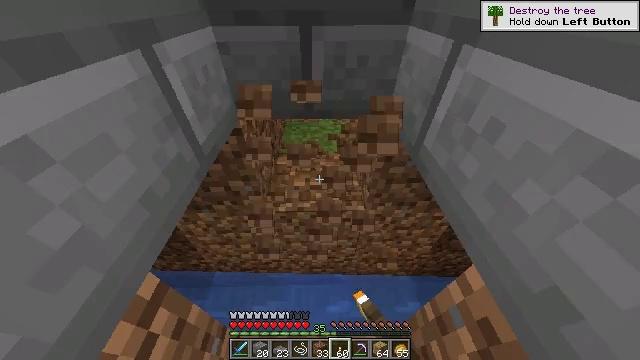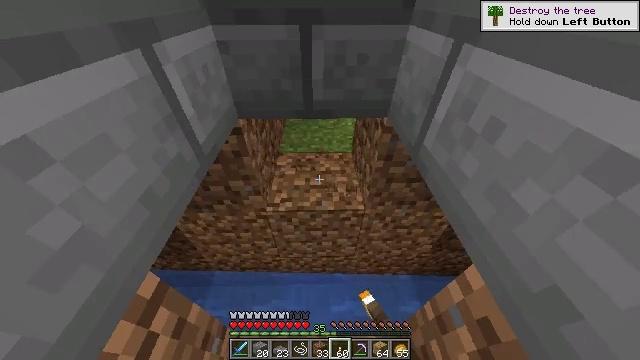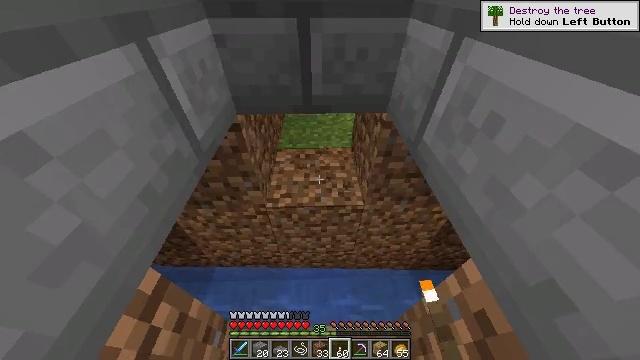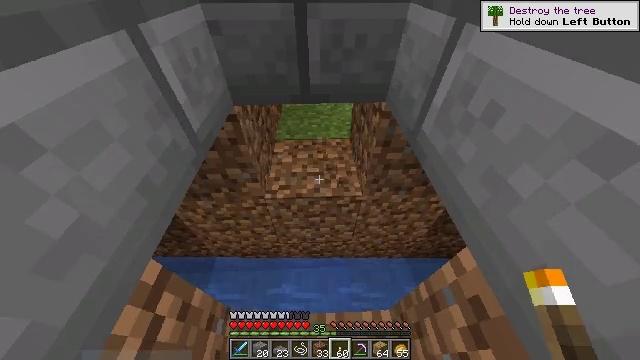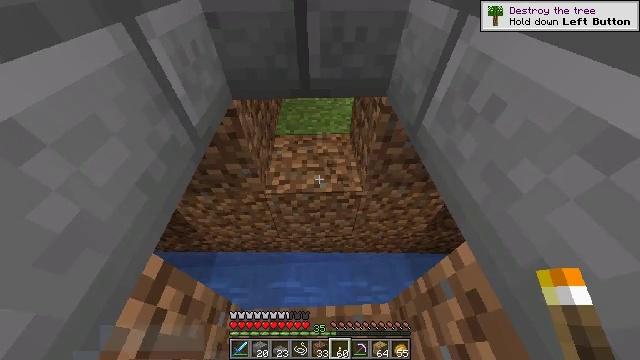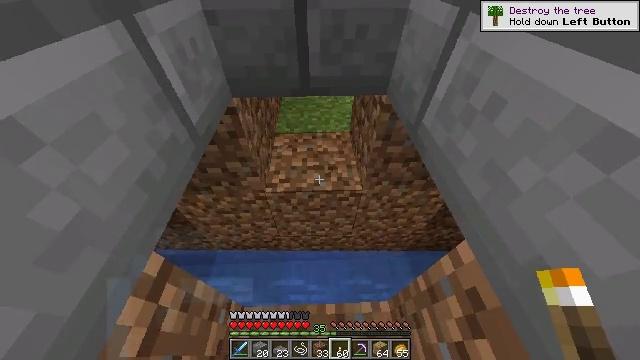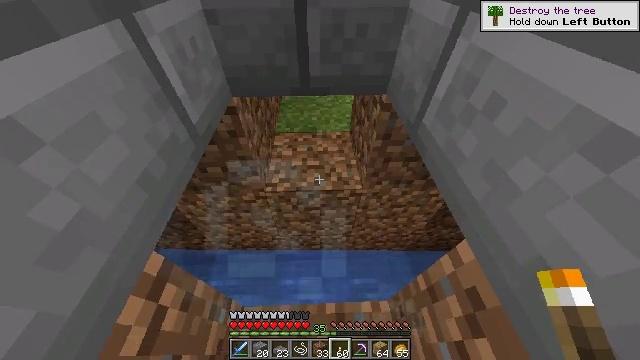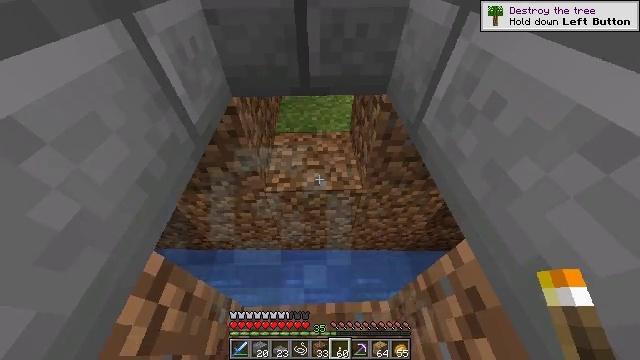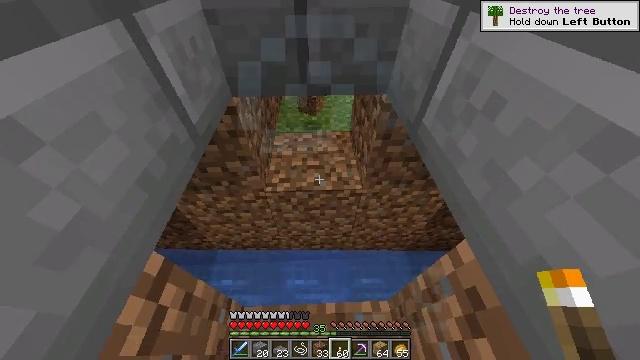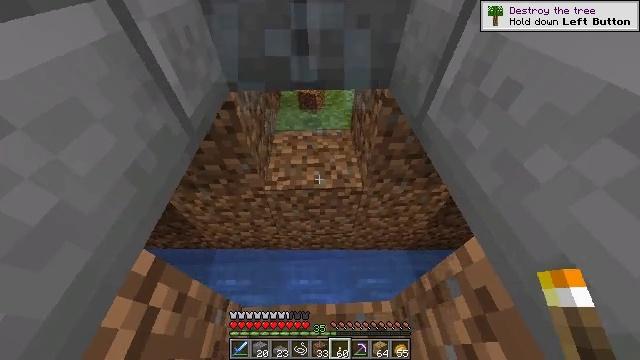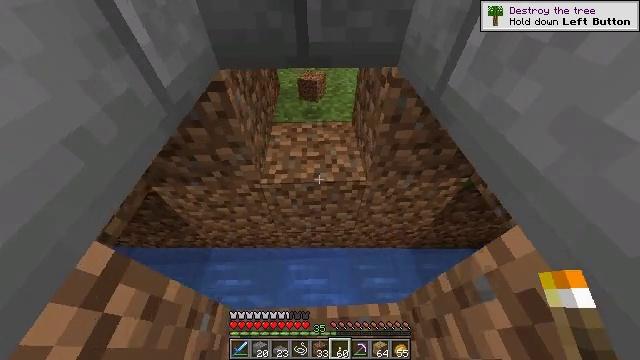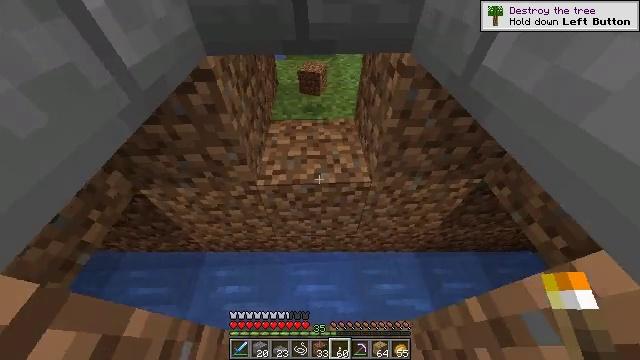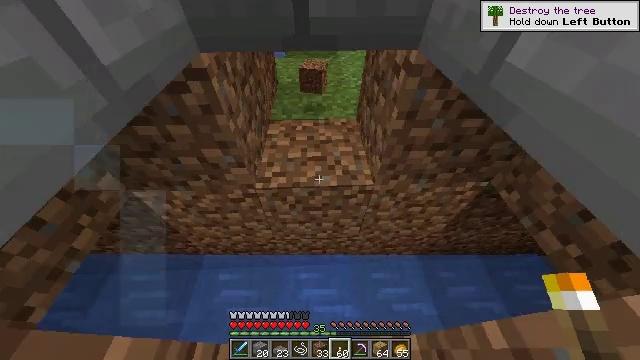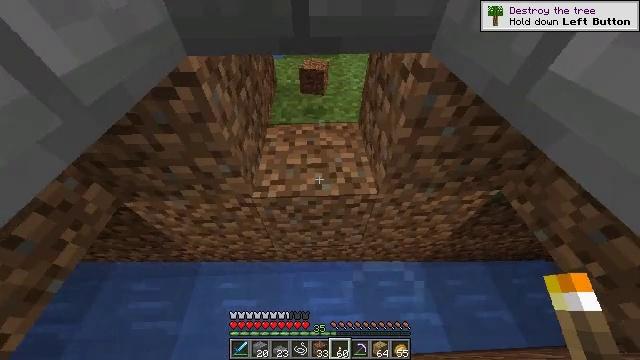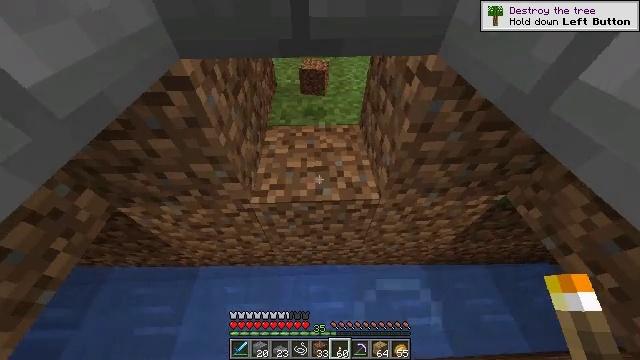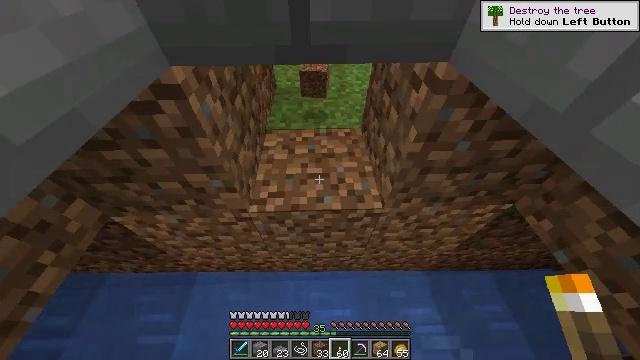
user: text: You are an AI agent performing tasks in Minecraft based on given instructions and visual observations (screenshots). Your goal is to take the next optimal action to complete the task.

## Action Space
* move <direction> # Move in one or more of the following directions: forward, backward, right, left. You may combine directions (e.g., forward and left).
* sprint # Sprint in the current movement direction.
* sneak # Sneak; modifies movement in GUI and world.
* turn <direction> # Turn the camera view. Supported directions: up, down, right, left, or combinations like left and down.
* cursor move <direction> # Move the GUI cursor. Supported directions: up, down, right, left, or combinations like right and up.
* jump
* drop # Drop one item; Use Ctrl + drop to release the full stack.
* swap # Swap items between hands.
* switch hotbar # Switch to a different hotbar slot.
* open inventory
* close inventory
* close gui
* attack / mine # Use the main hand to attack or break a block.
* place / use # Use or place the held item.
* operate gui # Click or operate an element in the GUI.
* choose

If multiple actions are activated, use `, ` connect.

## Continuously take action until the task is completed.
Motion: motion action
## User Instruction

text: Attack the stone bricks to gather materials.
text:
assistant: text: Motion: no_op
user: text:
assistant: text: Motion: turn down
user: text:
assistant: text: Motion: turn down
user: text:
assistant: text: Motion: turn down
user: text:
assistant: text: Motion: no_op
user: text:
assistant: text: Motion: no_op
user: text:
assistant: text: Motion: no_op
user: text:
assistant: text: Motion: sneak
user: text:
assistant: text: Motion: move forward, sneak
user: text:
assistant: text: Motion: move forward, sneak
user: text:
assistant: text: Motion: move forward, sneak
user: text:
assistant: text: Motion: move forward, sneak
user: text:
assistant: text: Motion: move forward, sneak
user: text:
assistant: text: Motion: move forward, sneak
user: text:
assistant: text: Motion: move forward, sneak
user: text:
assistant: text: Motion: move forward, sneak
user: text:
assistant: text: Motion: move forward, sneak
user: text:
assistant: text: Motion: sneak
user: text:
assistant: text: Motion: sneak
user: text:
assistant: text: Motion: sneak
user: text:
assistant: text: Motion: move back, sneak, turn left and up
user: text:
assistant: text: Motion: move back, sneak, turn left and up
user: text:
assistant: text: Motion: move back, sneak, turn left and up
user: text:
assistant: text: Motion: move back, sneak, turn up
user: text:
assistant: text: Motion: sneak
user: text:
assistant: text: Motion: move forward, sneak
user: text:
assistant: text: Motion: move forward, sneak
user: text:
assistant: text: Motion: move forward, sneak
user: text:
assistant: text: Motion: move forward, sneak, turn up
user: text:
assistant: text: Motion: move forward, sneak, turn up